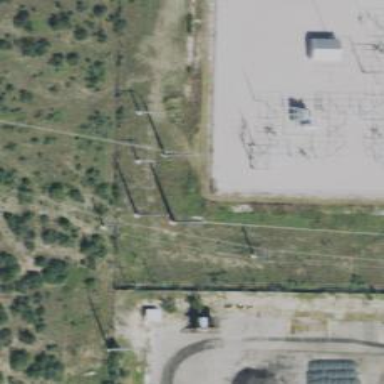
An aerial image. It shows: Power tower.